Field crop: tomato
Growth stage: 1
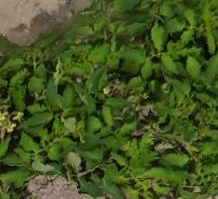
Species: tomato